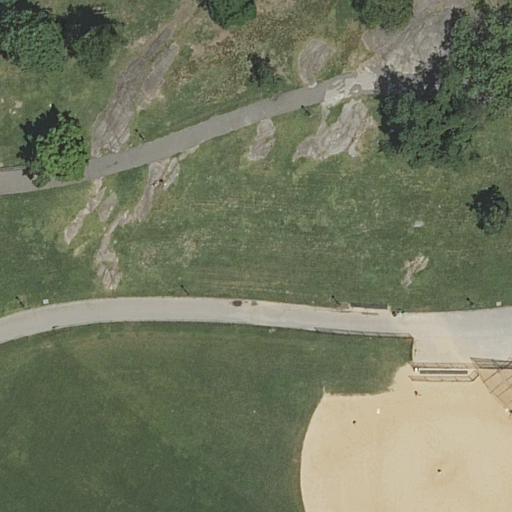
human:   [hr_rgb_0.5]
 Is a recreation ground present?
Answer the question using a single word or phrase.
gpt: yes

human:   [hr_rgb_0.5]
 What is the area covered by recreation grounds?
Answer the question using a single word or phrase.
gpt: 3774m2

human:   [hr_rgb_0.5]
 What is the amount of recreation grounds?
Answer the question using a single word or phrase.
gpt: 1

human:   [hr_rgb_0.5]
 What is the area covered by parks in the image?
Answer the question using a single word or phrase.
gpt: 10633m2

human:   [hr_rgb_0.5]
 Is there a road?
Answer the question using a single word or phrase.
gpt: yes

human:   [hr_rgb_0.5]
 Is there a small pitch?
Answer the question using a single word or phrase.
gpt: no

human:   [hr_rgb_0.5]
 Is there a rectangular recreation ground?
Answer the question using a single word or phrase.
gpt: no

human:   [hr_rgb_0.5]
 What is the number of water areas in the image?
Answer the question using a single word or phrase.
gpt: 0

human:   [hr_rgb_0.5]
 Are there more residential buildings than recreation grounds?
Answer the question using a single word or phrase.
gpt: no

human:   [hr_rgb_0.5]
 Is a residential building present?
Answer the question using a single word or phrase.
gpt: no

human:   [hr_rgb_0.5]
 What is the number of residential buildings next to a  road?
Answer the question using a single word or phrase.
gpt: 0

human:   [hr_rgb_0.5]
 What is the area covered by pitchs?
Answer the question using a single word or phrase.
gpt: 1110m2

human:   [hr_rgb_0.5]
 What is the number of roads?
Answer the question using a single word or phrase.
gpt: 2

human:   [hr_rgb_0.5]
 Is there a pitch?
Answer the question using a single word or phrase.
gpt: yes

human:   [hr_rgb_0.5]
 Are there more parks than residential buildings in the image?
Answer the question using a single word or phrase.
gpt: yes

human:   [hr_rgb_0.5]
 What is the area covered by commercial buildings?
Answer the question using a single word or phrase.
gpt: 0m2

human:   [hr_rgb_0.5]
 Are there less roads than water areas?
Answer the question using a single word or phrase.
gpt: no

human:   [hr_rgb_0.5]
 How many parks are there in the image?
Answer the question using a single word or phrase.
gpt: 1

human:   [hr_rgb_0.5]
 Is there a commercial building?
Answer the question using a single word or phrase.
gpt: no

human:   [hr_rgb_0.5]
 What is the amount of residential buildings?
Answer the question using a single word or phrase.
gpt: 0

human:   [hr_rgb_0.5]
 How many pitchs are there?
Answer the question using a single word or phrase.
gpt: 1

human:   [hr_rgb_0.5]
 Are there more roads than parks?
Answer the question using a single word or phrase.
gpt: yes

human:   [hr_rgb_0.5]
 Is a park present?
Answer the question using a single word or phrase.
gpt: yes

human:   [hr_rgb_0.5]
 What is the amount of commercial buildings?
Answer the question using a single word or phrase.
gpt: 0

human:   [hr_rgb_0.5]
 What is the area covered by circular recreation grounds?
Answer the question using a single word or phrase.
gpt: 0m2

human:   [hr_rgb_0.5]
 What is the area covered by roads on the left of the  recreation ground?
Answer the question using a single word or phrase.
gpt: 0m2

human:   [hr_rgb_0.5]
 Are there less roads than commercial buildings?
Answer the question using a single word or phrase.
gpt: no

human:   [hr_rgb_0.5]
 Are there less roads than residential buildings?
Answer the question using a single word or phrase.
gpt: no

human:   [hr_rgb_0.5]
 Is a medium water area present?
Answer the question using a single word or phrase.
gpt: no

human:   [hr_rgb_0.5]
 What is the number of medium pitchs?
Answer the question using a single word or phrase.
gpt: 0

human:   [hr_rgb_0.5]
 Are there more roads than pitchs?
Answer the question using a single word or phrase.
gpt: yes

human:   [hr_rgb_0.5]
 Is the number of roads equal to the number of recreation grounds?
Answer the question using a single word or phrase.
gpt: no

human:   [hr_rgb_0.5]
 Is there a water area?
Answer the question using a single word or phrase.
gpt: no

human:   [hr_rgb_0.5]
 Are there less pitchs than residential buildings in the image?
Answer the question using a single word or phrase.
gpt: no

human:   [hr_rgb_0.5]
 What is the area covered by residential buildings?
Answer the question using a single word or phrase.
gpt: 0m2

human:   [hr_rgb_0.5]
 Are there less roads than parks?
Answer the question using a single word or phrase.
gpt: no

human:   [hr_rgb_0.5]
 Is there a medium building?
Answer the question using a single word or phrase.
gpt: no

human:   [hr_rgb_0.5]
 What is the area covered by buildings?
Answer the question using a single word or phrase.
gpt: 0m2

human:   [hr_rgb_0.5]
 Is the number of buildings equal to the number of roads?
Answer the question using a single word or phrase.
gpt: no

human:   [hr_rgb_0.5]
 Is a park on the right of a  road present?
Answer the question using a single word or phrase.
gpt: yes

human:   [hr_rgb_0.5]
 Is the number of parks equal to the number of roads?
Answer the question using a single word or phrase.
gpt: no

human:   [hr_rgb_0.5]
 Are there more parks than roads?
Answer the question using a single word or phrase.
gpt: no

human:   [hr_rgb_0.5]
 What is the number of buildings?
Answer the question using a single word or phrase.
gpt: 0

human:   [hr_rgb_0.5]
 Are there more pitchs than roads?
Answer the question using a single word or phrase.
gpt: no

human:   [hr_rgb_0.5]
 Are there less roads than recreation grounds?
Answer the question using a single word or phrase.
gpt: no

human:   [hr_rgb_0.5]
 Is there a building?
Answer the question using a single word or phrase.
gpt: no

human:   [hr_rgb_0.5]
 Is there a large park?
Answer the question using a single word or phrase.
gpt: yes

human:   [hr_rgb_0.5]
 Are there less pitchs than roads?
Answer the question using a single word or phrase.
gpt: yes

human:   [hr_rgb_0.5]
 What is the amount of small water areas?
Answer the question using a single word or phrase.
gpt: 0

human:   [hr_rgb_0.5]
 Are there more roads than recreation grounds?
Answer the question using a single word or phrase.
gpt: yes

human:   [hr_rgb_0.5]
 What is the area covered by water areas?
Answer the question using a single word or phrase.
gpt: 0m2

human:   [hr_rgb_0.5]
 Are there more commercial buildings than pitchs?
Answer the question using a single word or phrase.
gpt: no

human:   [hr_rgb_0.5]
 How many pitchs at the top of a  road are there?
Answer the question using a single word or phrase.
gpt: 0

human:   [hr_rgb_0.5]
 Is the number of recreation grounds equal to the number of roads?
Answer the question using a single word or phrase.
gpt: no

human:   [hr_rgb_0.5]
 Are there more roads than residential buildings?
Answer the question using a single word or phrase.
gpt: yes

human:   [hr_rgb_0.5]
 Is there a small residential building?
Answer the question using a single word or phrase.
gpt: no

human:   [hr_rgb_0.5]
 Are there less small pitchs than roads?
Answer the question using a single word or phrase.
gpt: yes

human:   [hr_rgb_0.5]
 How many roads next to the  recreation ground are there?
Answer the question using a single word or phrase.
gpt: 2

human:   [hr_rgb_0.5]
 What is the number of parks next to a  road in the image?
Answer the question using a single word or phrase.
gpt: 1

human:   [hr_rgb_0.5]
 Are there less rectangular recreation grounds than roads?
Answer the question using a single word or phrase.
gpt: yes

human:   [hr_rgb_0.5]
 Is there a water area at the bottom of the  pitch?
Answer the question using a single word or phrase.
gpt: no

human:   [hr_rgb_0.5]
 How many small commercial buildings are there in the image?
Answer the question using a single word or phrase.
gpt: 0

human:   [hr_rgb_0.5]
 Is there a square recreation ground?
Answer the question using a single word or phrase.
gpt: no

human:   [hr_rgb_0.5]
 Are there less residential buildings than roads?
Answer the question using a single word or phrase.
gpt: yes